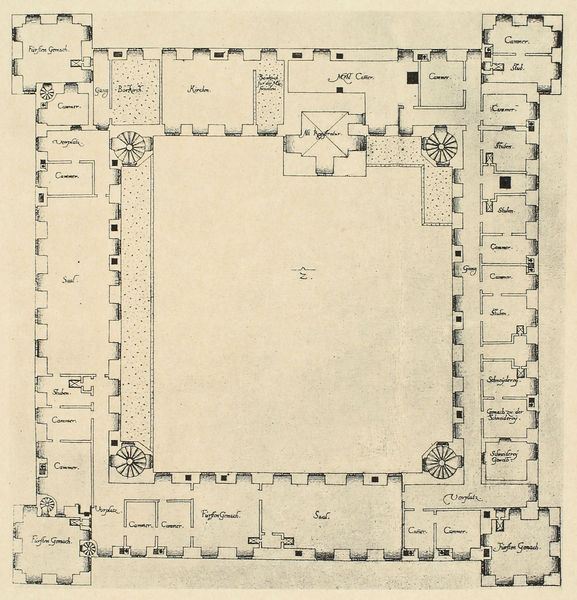
Titel: Schloss Johannisburg zu Aschaffenburg
Künstler: Georg Ridinger
Standort: Aschaffenburg, Schloss (EU - D - Bayern)
Schlagwörter: weiß, fenster, raum, schwarz, skizze, zeichnung, zimmer, gebäude, haus, architektur, innen, turm, schrift, hof, saal, treppe, treppen, wände, vier, eingang, erker, innenhof, burg, kloster, türme, palazzo, festung, symmetrisch, text, räume, ecken, mauern, schloß, mittelalter, plan, wendeltreppe, quadrat, grundriss, bauwerk, massstab, bauzeichnung, gebäudeplan, skala, masstab, kammern, wendeltreppen, ecktürme, skize, flure, tüten, eigsng, +räume